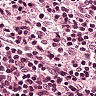
Metastatic tissue present: no